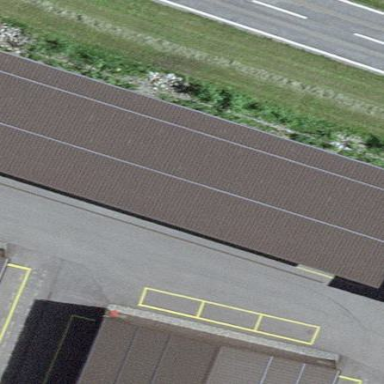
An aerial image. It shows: Building that serves as storage rental shop.